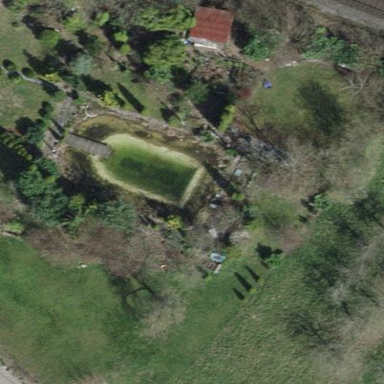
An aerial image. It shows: Peaceful pond surrounded by nature.